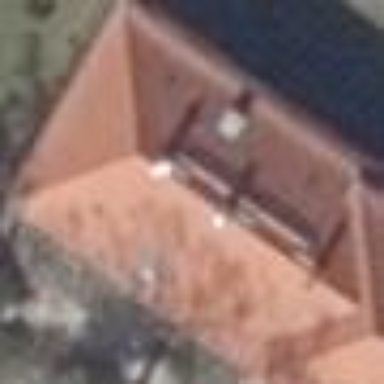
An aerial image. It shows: Hipped roof on apartment building.